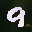
Label: 9